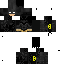
A male human skin with dark skin, wearing brown helmet dressed in a black suit and black pants, featuring a closed mouth.